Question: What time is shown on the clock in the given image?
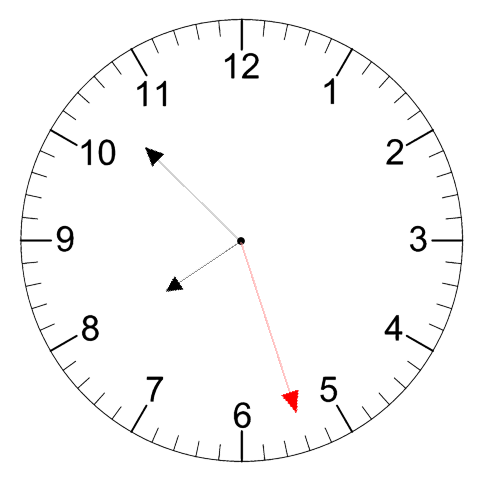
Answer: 07:52:27